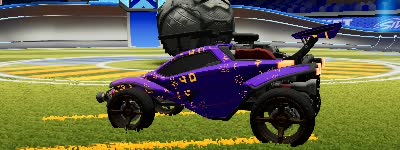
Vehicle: octane